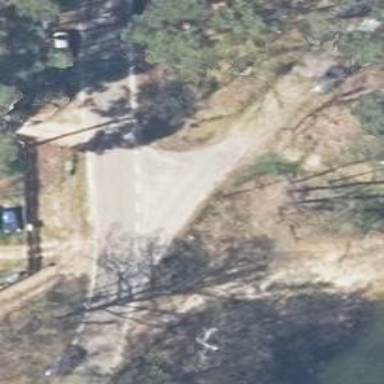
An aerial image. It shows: Asphalt road classified as tertiary.